Aerial crown-view tile of a tropical tree (Barro Colorado Island, Panama), acquired 20250512:
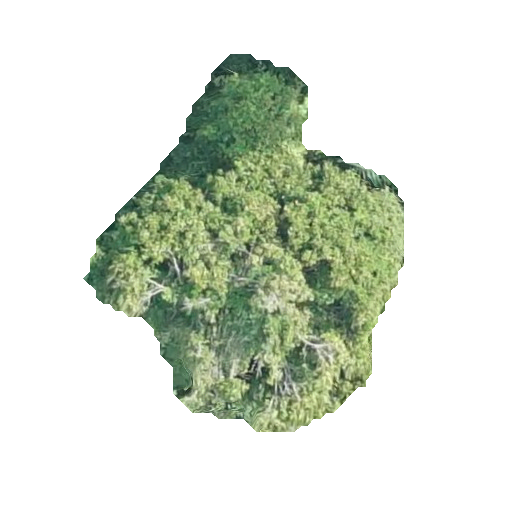
Species: Prioria copaifera
GBIF accepted scientific name: Prioria copaifera
Crown area: 108.546 m²